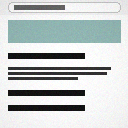
Screen state: on